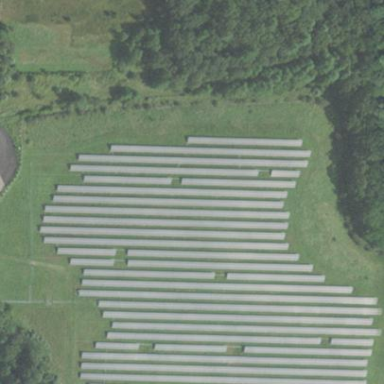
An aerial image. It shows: Solar power plant enclosed by fence. The plant generates electricity using photovoltaic technology.